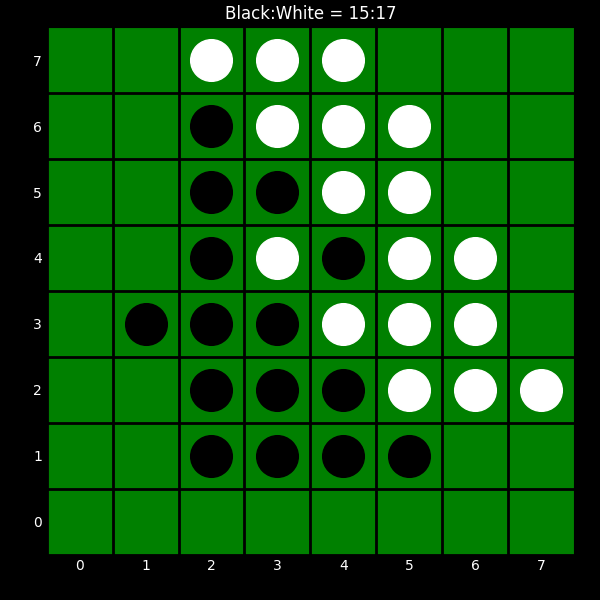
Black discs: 15
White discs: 17